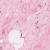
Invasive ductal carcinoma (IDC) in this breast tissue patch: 0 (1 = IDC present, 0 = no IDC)